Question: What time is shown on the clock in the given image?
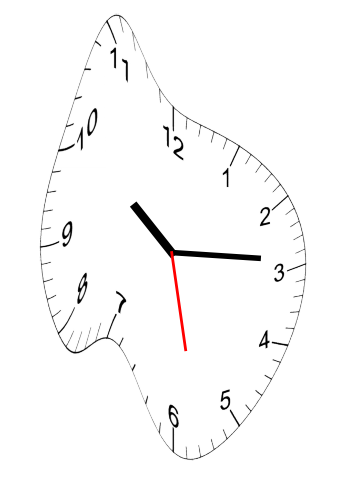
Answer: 10:14:28